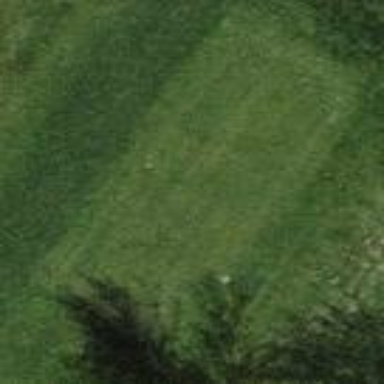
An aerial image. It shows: Grass area designated as golf tee.